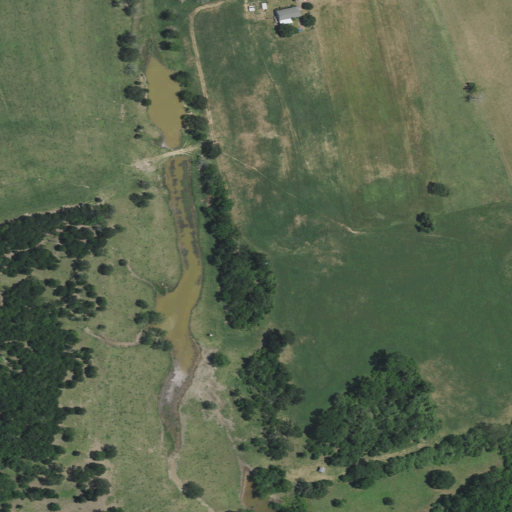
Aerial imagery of valley in Texas named Marsh Hollow containing pasture, deciduous forest, open water, shrub, herbaceous wetlands, woody wetlands, grassland, and open development